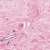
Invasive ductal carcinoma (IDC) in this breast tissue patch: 0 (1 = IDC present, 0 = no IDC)